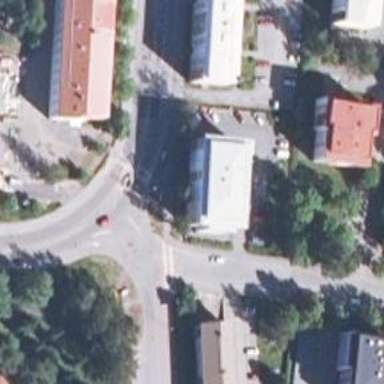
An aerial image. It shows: Road with "give way" sign.